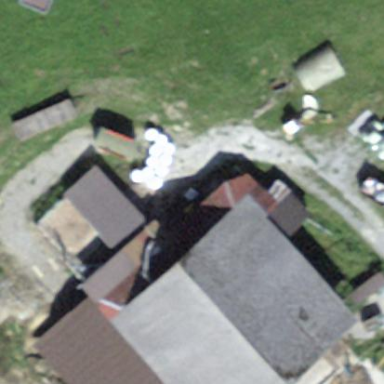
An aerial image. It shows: Barn.